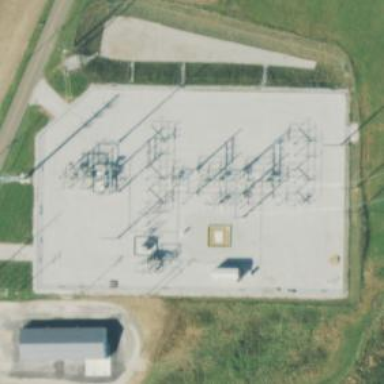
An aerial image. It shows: Switch for power supply.